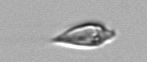
Label: Oxytoxum